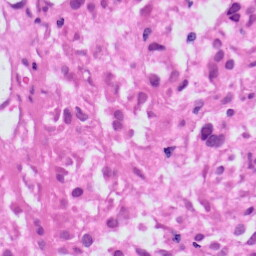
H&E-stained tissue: Skin